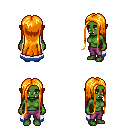
a pixel art fantasy rpg character, female body template, orc, green skin, white trimmed cape, magenta pants, light blonde extra-long hairstyle, four views (front, back, left, right), 2x2 character sprite sheet, small pixel art, hard edges, no anti-aliasing